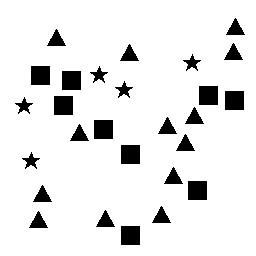
Squares: 9
Triangles: 13
Stars: 5
Total shapes: 27